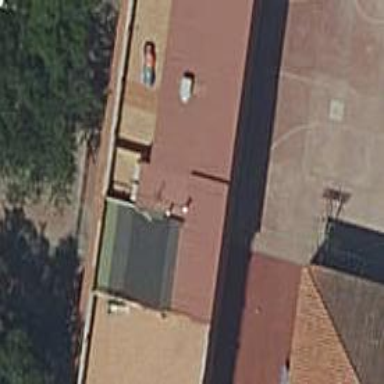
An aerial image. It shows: Kindergarten.